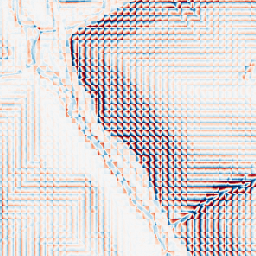
Category: wavelet
Decomposition family: wavelet_biorthogonal
Decomposition parameters: wavelet: bior1.3
level: 3
Upsampling method: bicubic
Upsampling parameters: scale: 4
Upsampling scale: 4